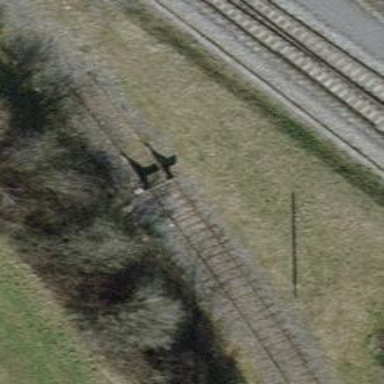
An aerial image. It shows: Railway buffer stop.